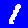
Digit: 1